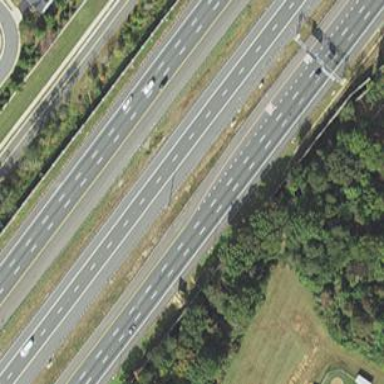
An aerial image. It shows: Motorway.